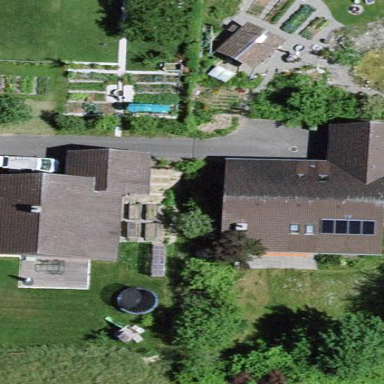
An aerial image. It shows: Residential building.